Interaction volume radius: 5 \u00c5
Interaction volume height: 20 \u00c5
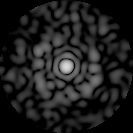
Disorder parameter: 0.8358